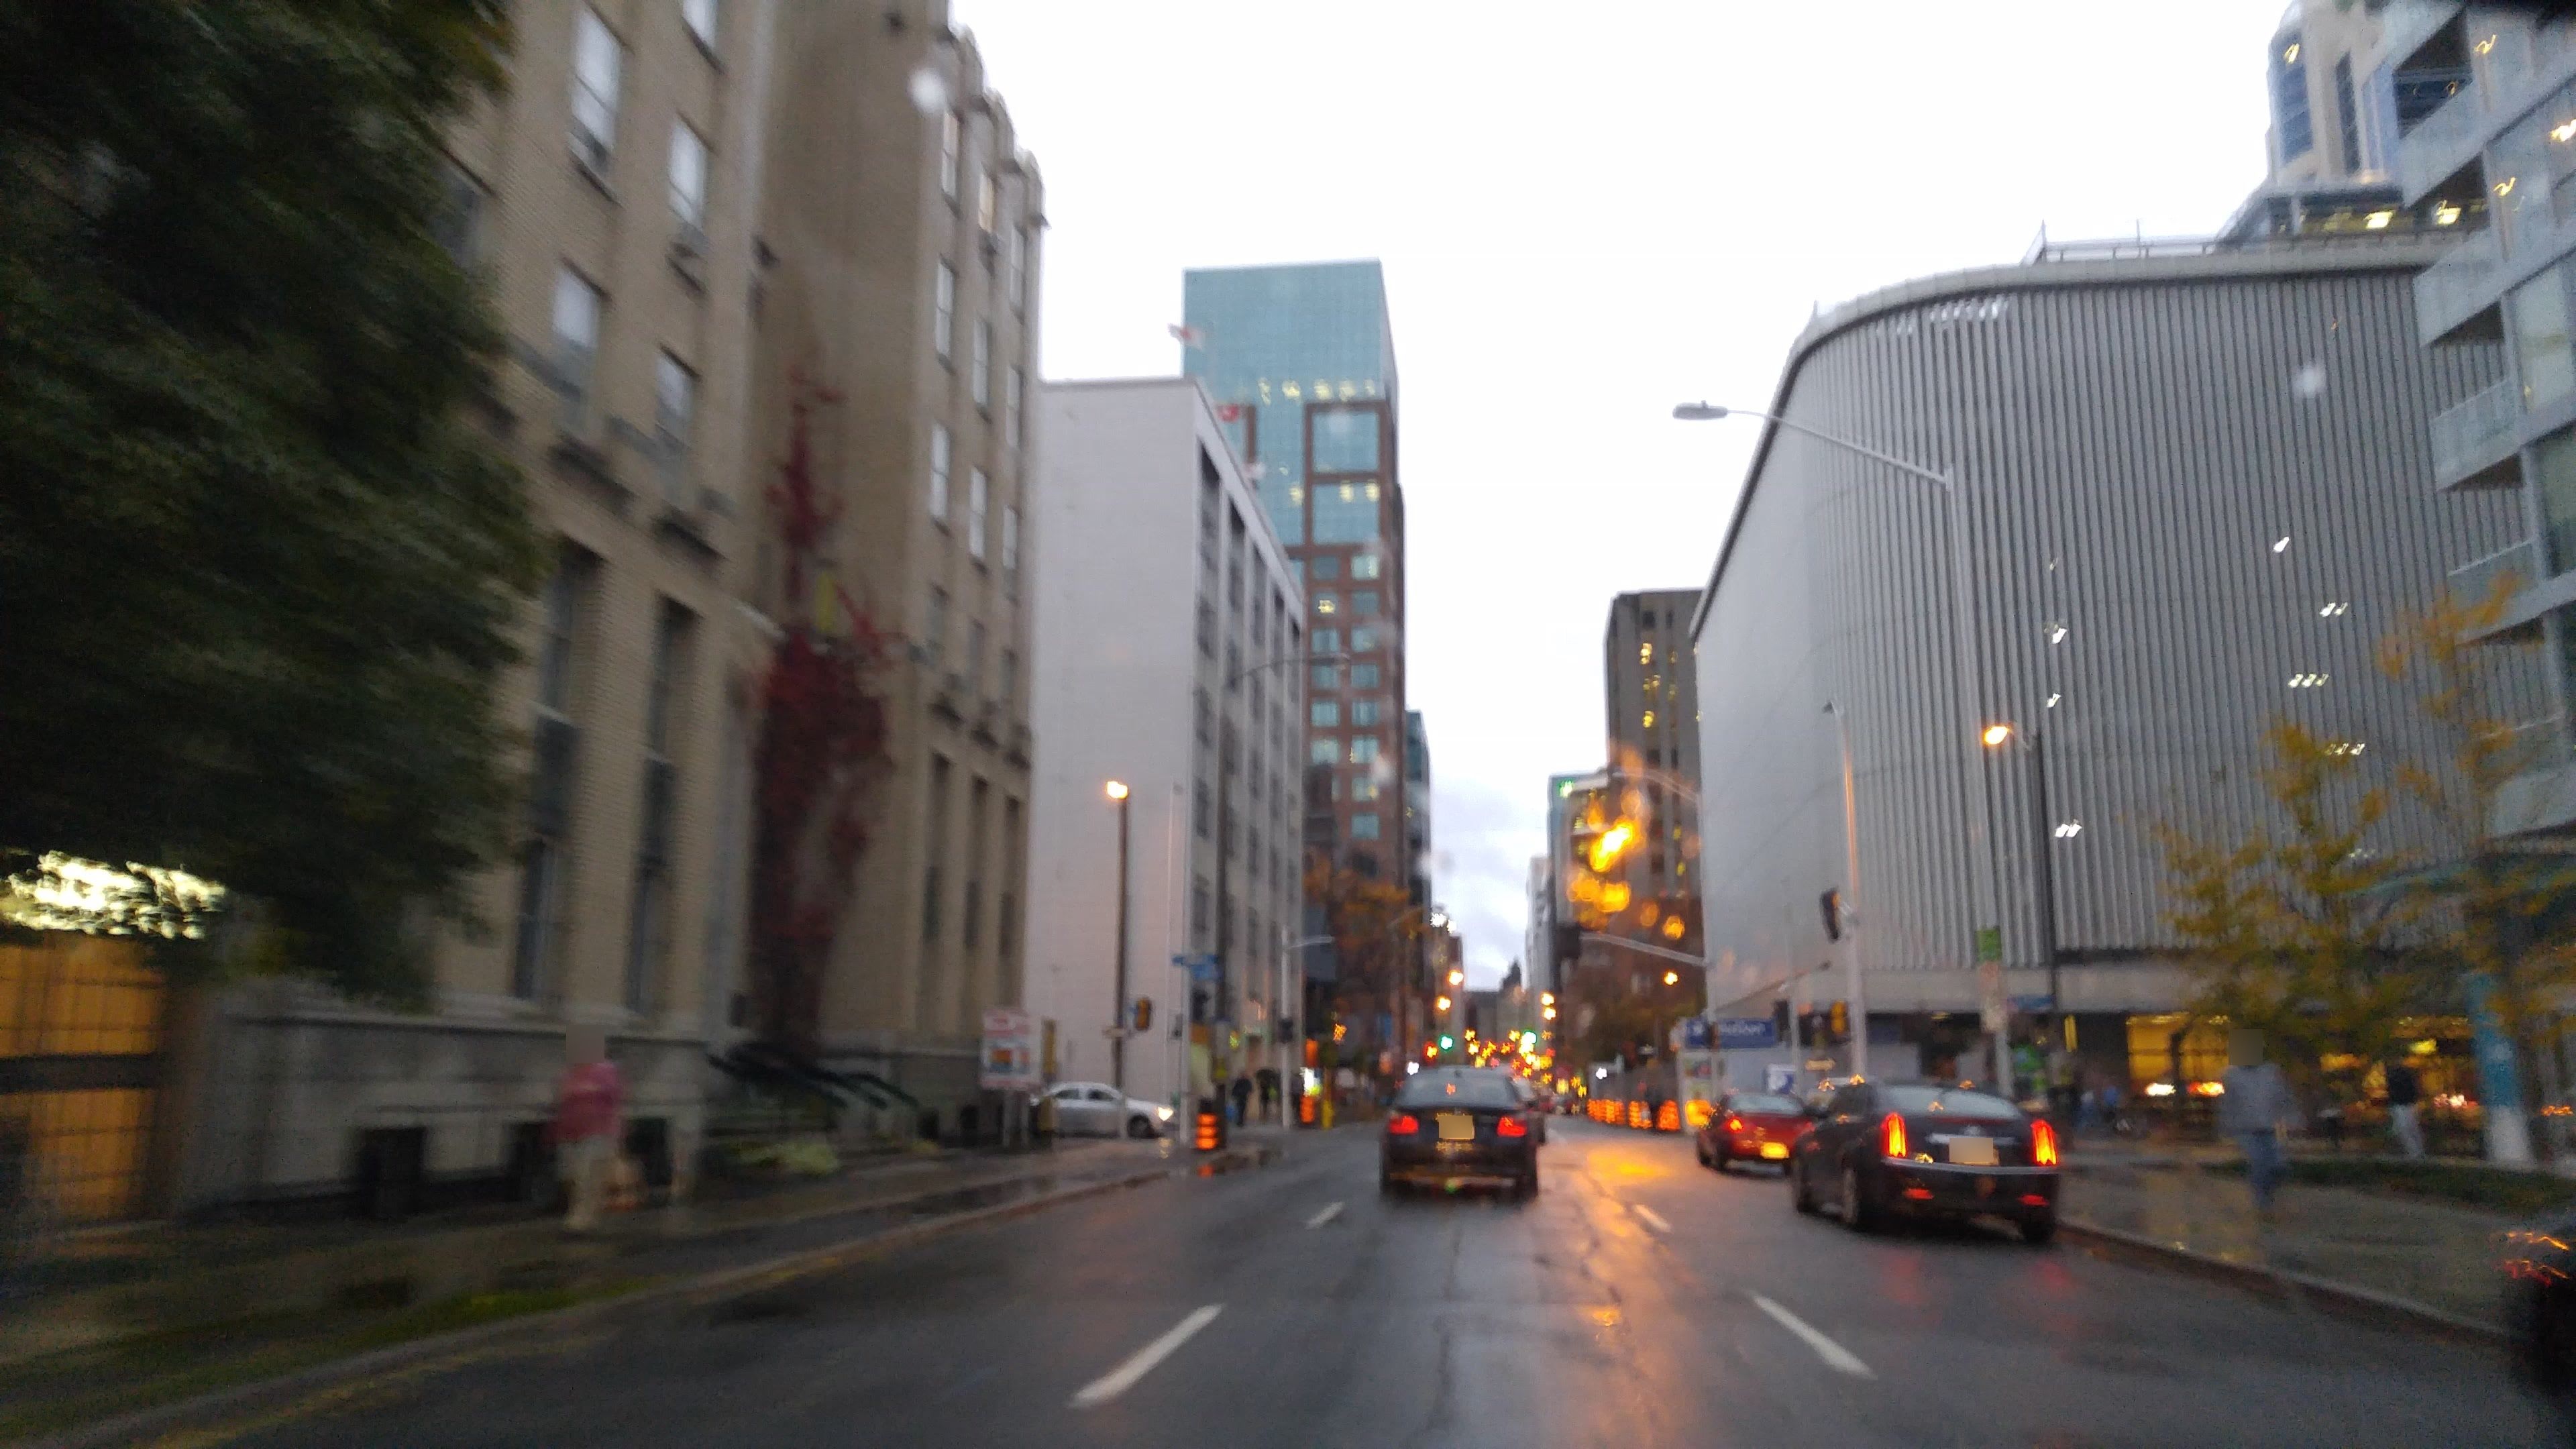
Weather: rainy
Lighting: dusk/dawn
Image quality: slightly poor
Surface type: driving surface
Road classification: secondary
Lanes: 3
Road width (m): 3
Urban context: urban centre
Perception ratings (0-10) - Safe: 4.37, Lively: 7.72, Beautiful: 5.82, Boring: 0.91, Depressing: 2.84, Wealthy: 5.05